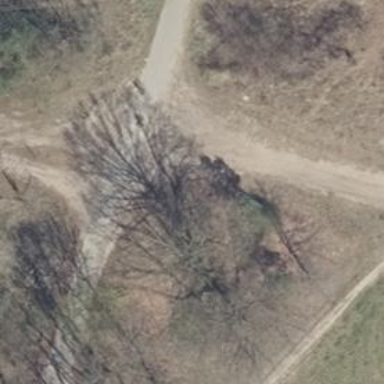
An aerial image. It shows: Sandy track road with grade3 tracktype.